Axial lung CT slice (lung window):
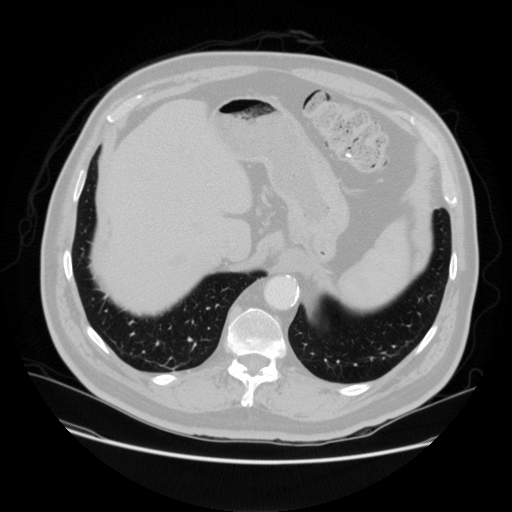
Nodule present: no